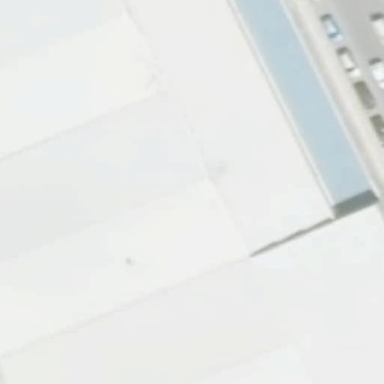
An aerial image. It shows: Industrial building housing car shop.